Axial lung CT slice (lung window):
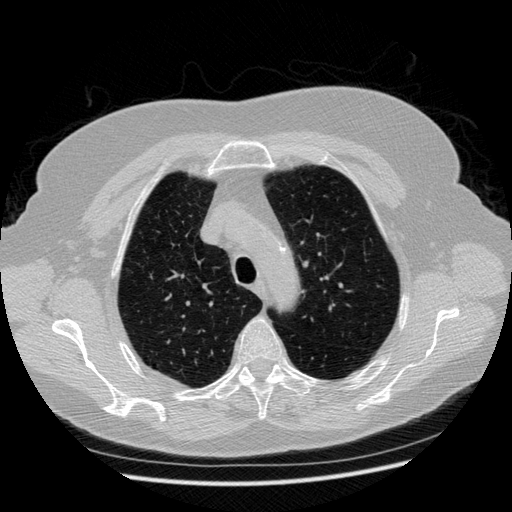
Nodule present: no